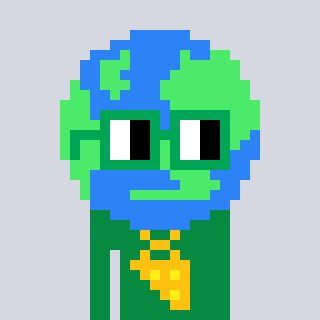
a pixel art character with square green glasses, a earth-shaped head and a green-colored body on a cool background